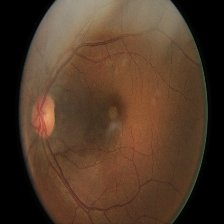
Diabetic retinopathy grade: Moderate